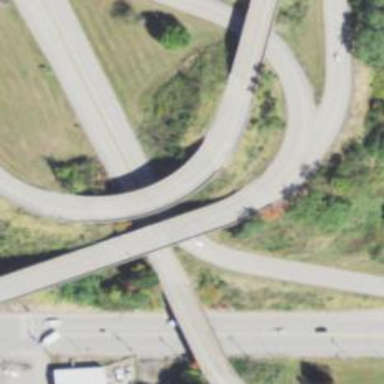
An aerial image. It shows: Primary link highway crossing bridge.